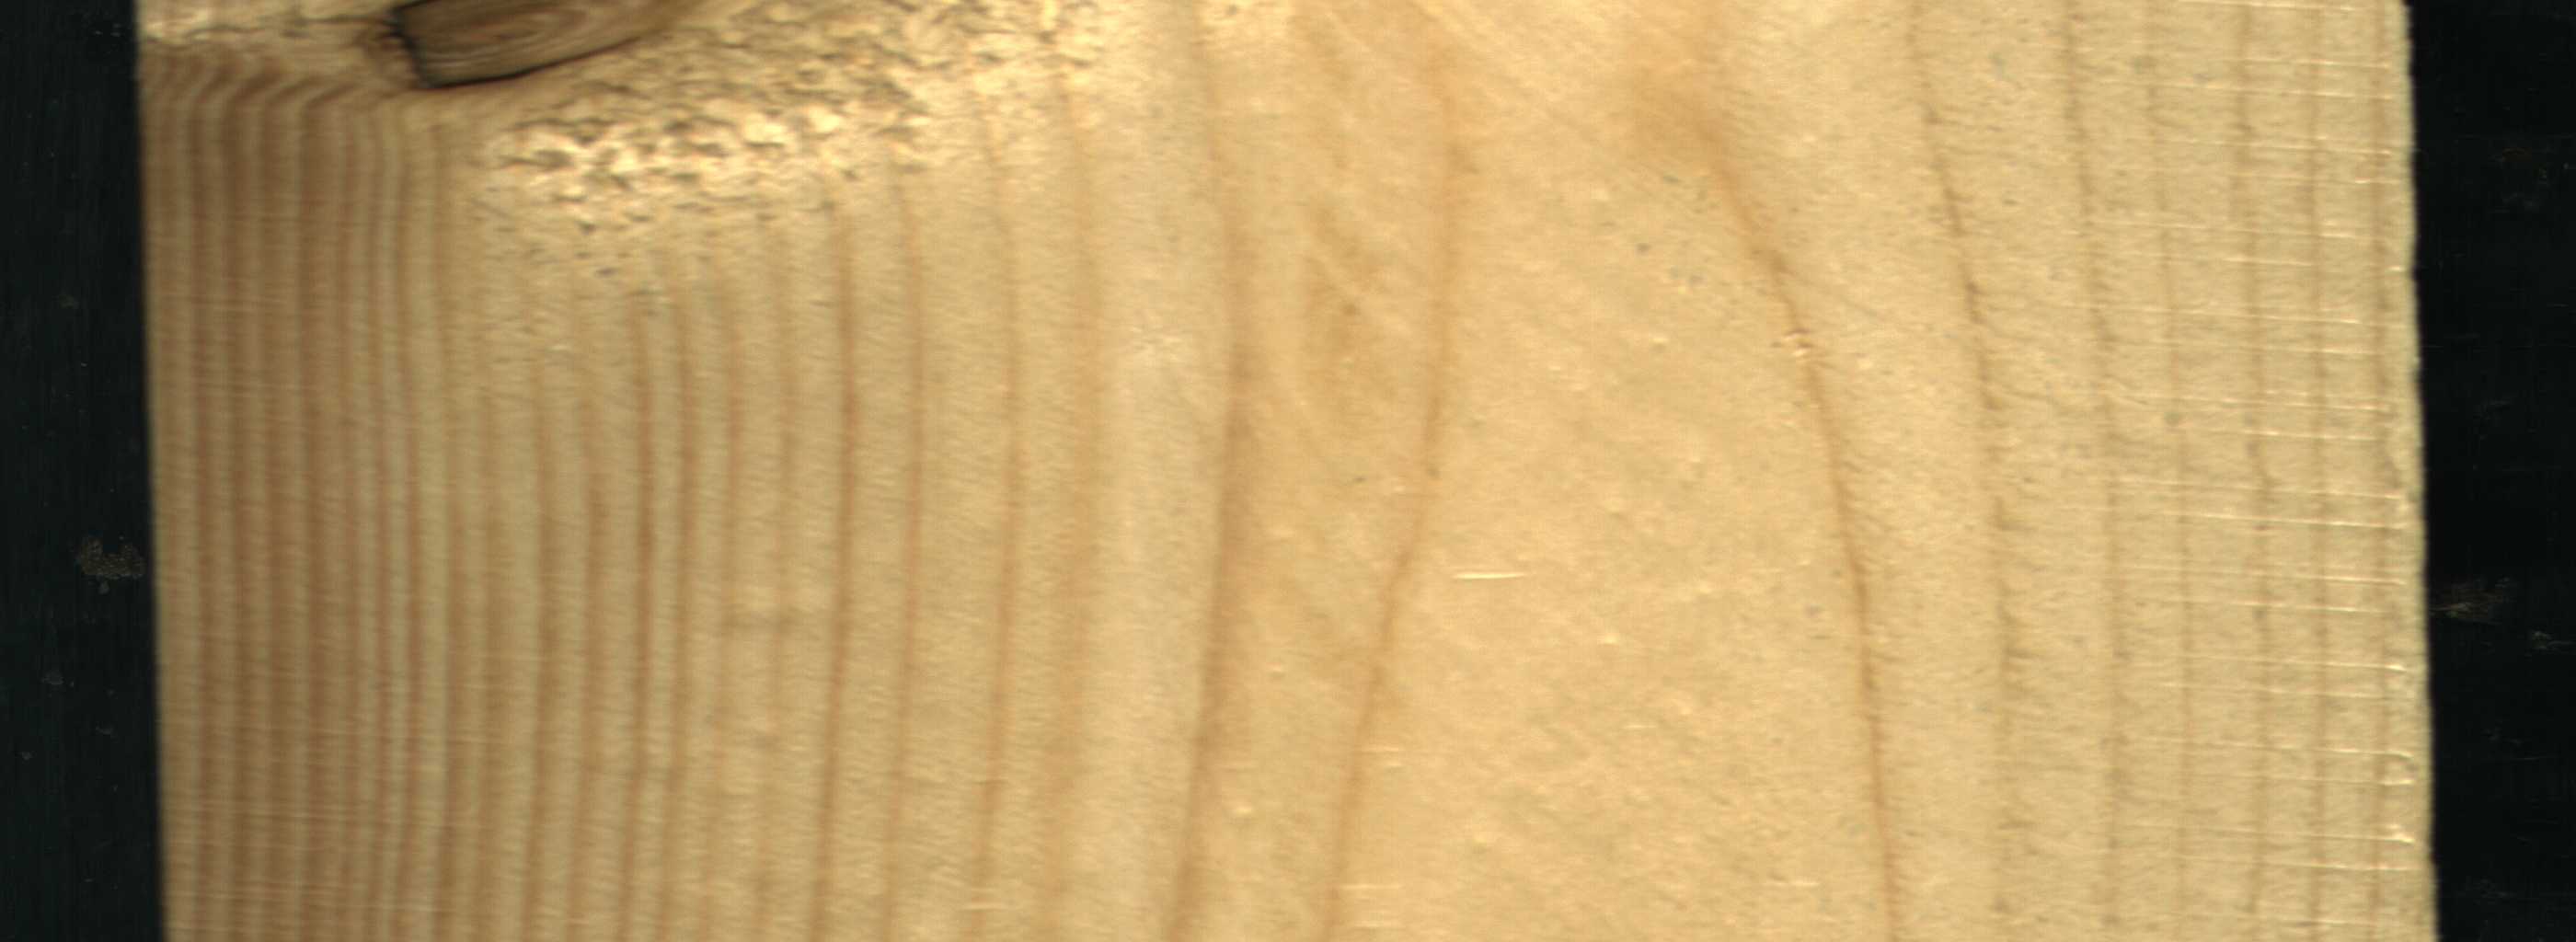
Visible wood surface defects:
Dead_Knot